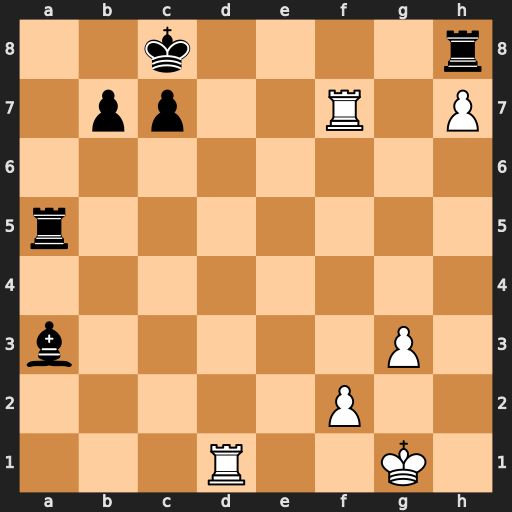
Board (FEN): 2k4r/1pp2R1P/8/r7/8/b5P1/5P2/3R2K1
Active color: w
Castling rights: -
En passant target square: -
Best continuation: Rg7 Rf5 Ra1 Rxh7 Rxh7